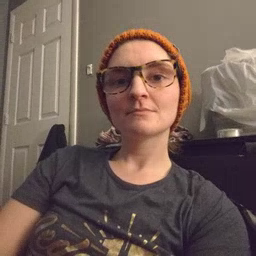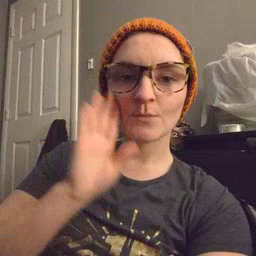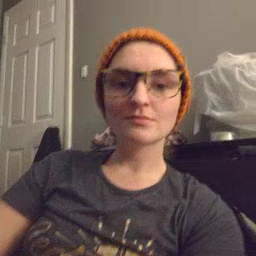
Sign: brown